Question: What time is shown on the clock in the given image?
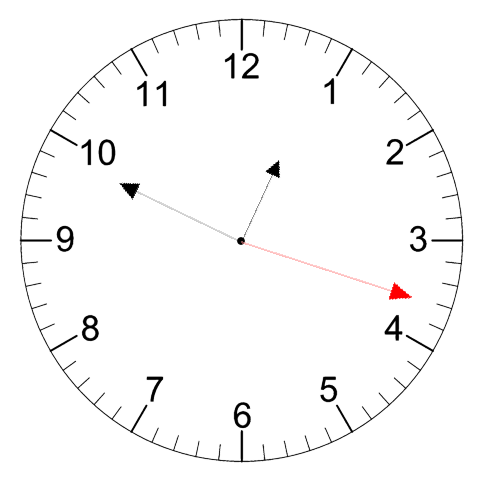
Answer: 12:49:18